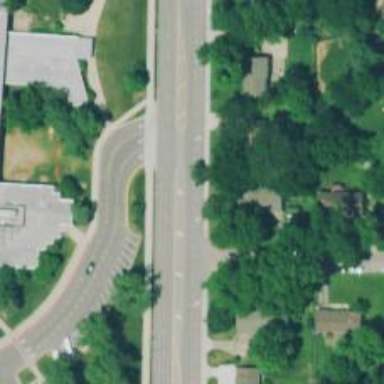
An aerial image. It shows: Left road marking is visible in the image.